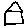
Label: house